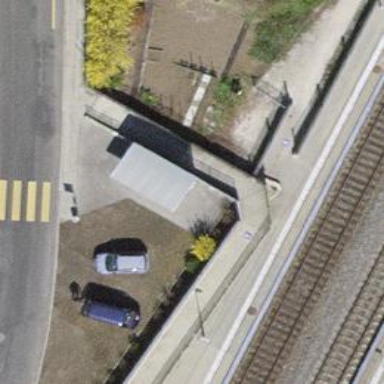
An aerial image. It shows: Bicycle parking area with stands available.